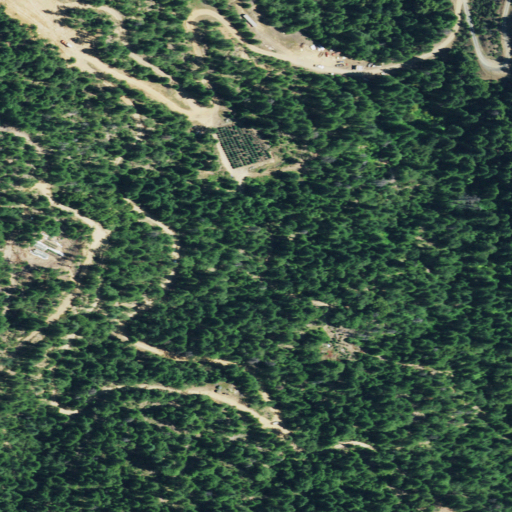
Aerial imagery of valley in California named Sawmill Gulch containing evergreen forest, mixed forest, shrub, and deciduous forest